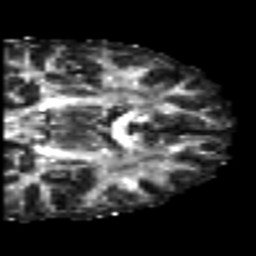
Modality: FA
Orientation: coronal
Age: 49
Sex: male
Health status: healthy
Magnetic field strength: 3 T
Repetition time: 7 s
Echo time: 0.0926 s